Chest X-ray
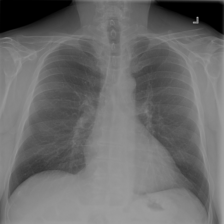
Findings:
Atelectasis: negative
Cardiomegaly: negative
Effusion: negative
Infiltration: negative
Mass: negative
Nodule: negative
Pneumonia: negative
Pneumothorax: negative
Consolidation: negative
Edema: negative
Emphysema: negative
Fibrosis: negative
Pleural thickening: negative
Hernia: negative